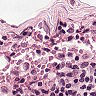
Metastatic tissue present: no